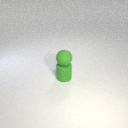
small green rubber sphere above small green rubber cylinder